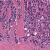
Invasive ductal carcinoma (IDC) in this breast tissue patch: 1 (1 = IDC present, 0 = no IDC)